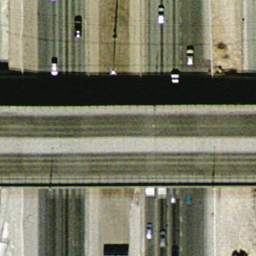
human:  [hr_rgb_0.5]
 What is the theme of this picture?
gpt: overpass

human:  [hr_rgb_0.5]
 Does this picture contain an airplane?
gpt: no

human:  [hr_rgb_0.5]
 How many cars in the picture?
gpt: eleven

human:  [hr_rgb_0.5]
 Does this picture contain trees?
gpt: no